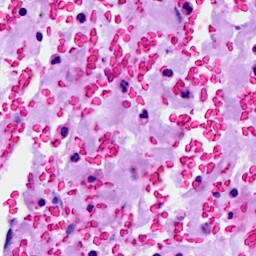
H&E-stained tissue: Breast